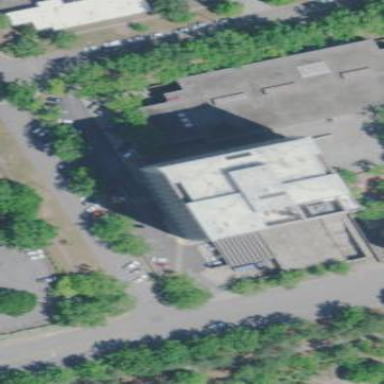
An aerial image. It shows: Historic building.